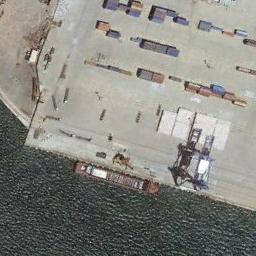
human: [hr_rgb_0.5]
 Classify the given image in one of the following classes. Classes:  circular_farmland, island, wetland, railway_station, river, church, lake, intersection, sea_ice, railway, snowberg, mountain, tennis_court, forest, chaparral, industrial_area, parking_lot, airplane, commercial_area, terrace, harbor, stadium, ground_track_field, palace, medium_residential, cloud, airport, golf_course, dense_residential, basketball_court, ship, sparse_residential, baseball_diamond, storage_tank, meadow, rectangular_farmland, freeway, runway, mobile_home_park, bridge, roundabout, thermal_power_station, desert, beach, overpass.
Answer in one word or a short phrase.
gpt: ship